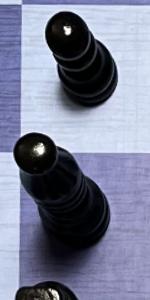
Label: Bishop_Black